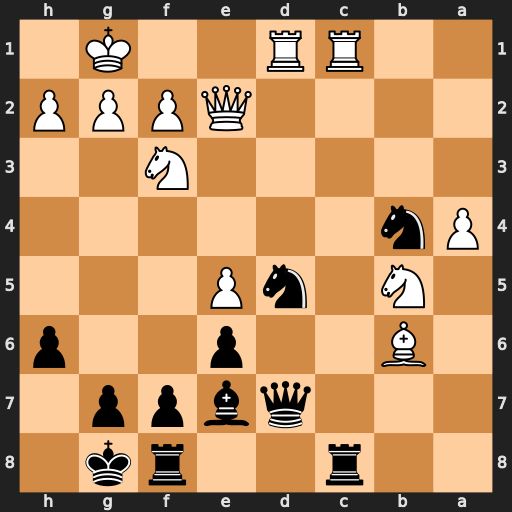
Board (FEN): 2r2rk1/3qbpp1/1B2p2p/1N1nP3/Pn6/5N2/4QPPP/2RR2K1
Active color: b
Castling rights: -
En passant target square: -
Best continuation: Rxc1 Rxc1 Nxb6